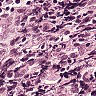
Metastatic tissue present: no